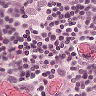
Metastatic tissue present: yes